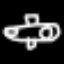
Label: airplane